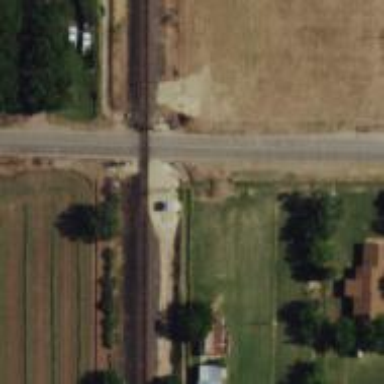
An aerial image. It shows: Level crossing along the railway.